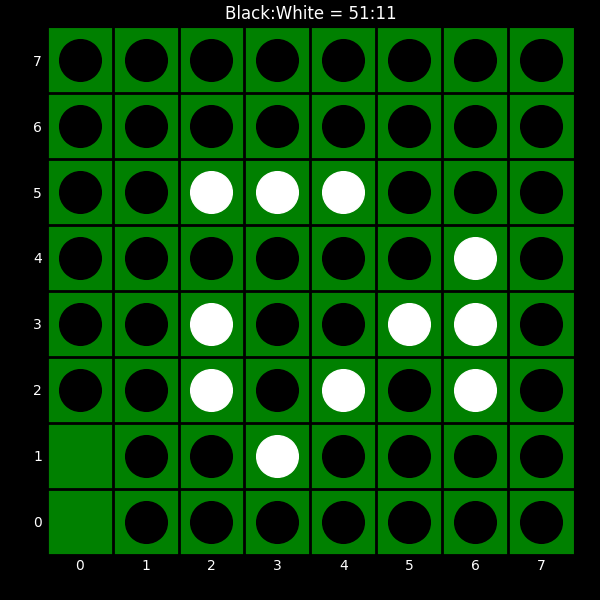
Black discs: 51
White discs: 11